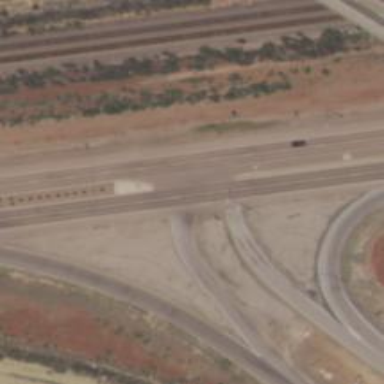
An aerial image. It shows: Primary highway.